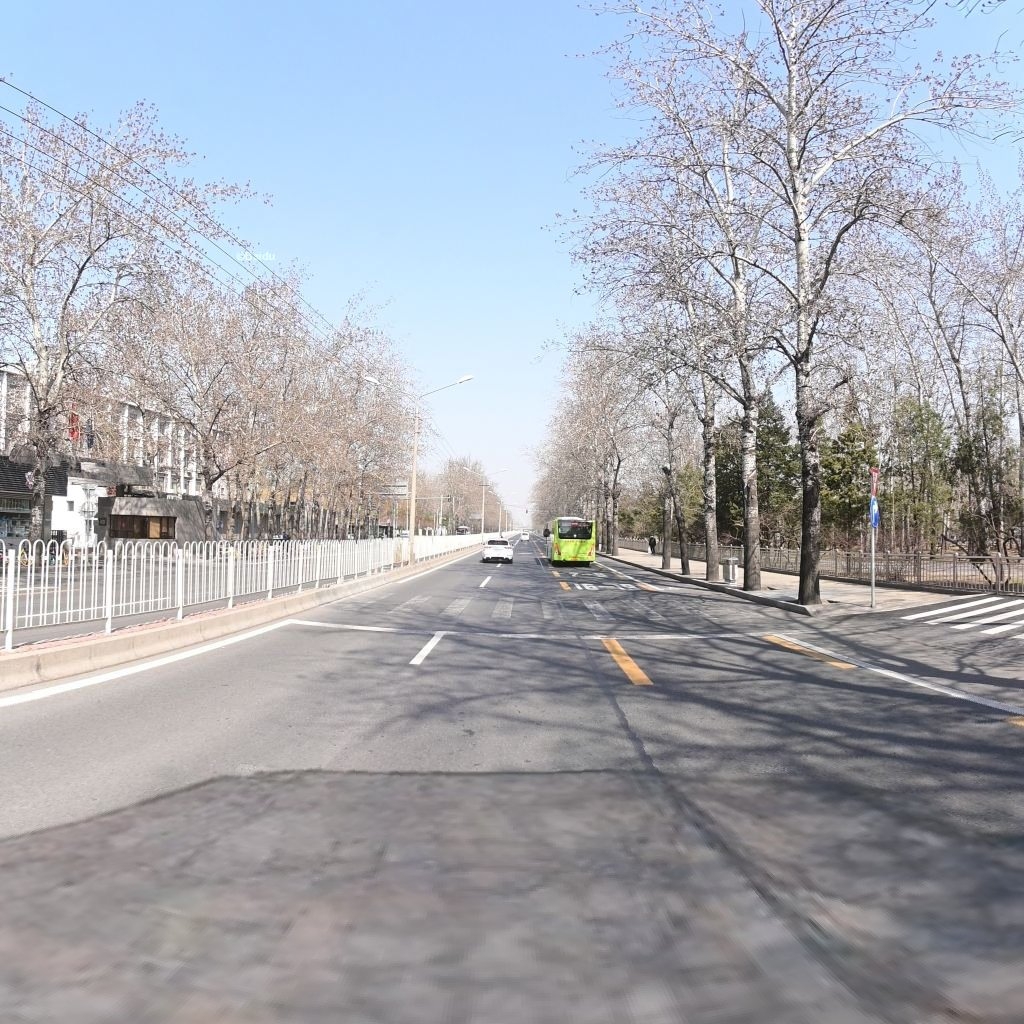
Region: Chaoyang
Road damage annotations: longitudinal patch